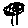
Label: tree